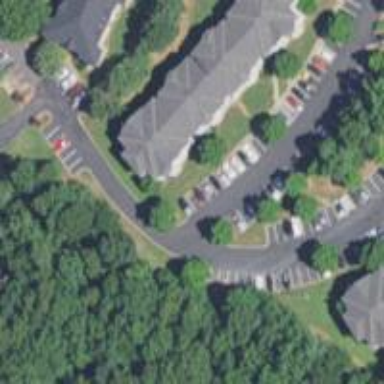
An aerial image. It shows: Image showing building with apartments.